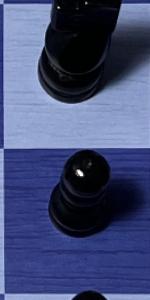
Label: Pawn_Black